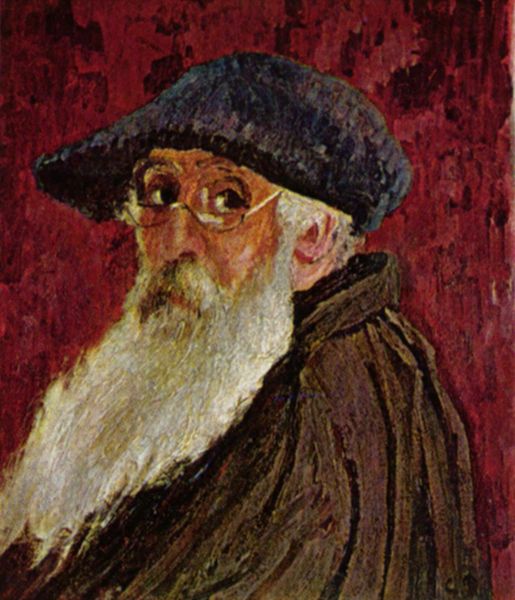
Titel: Selbstporträt
Künstler: Camille Pissarro
Standort: New York (New York)
Institution: Collection E.C. Vogel
Schlagwörter: blau, dunkel, gemälde, körper, mann, schatten, umhang, weiß, braun, brust, frisur, grau, haar, hell, hintergrund, hut, mund, nase, ohr, profil, rücken, schwarz, stirn, blick, haus, rot, tuch, expressionismus, malerei, alt, bart, hemd, jacke, kappe, mütze, wand, arm, arme, augen, falten, gesicht, kragen, leinen, mensch, trauer, vollbart, weit, bildnis, hals, portrait, porträt, vorhang, öl, auge, haare, kutte, mantel, stoff, stoffe, tücher, person, kinn, lippen, ohren, schulter, schultern, fell, alter mann, moderne, leere, mauer, violett, falte, wolle, brauen, maler, streifen, gestell, oberkörper, revers, selbstporträt, konzentration, corinth, blind, greis, künstler, barrett, brille, schriftsteller, selbstbildnis, kittel, ölmalerei, pupille, brillengestell, kneifer, lesebrille, barett, halbprofil, raucher, expressiv, neutral, opa, malerfürst, baumwolle, neugierig, rauschebart, interessiert, schulterblick, intelektueller, brile, malerkittel, glässer, selbstbild, rücksicht, künstlerselbstporträt, roter hintergrund, halbbrille, halbe drehung, männliches wesen, portraiz, weißer bart, betrachtend, rausche